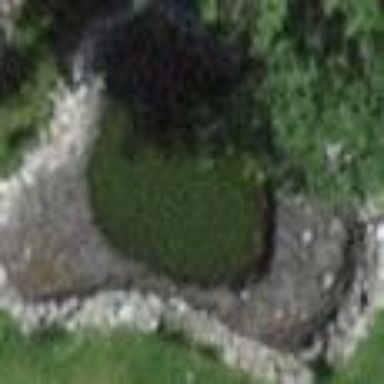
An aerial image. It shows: Pond with natural water.